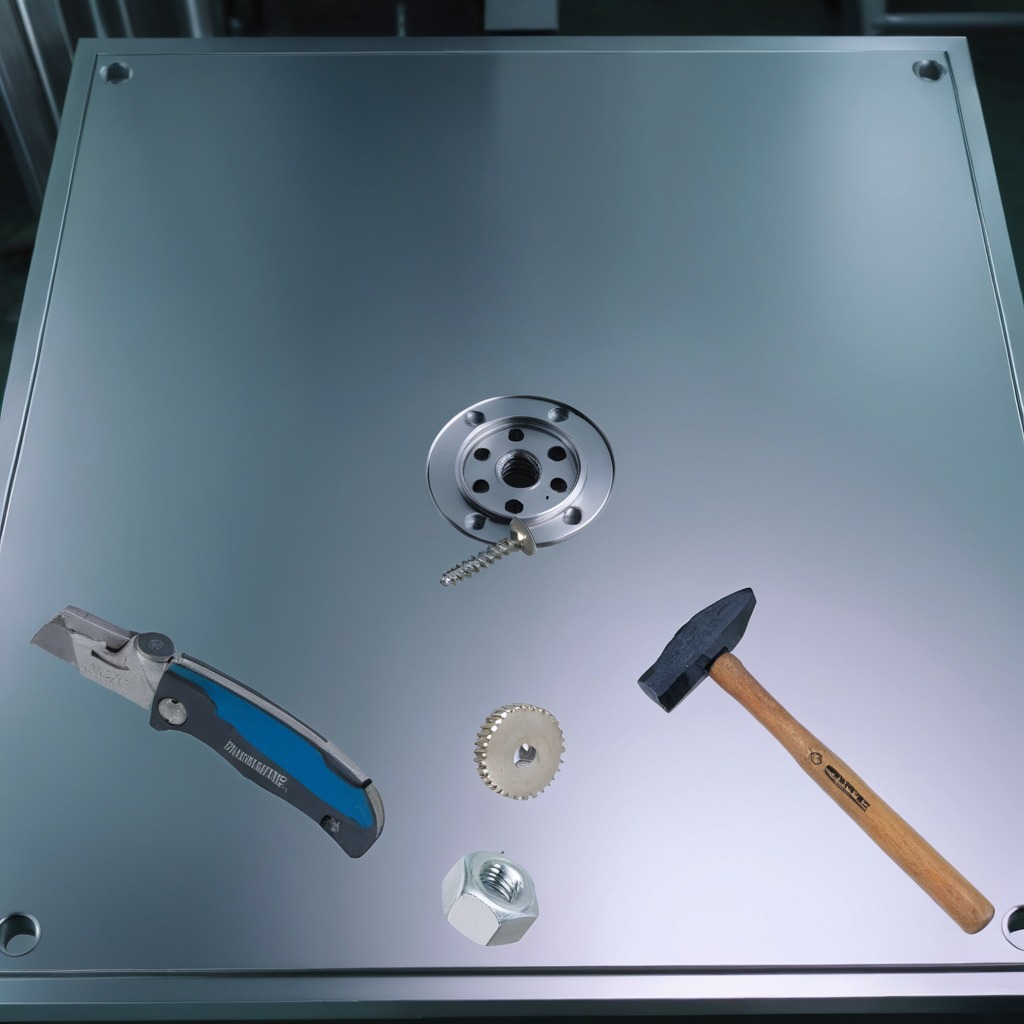
A steel gear with teeth, a utility knife, a metal machine screw, a hammer, and a metal nut are lying on the metal table in a machine shop under fluorescent lights.